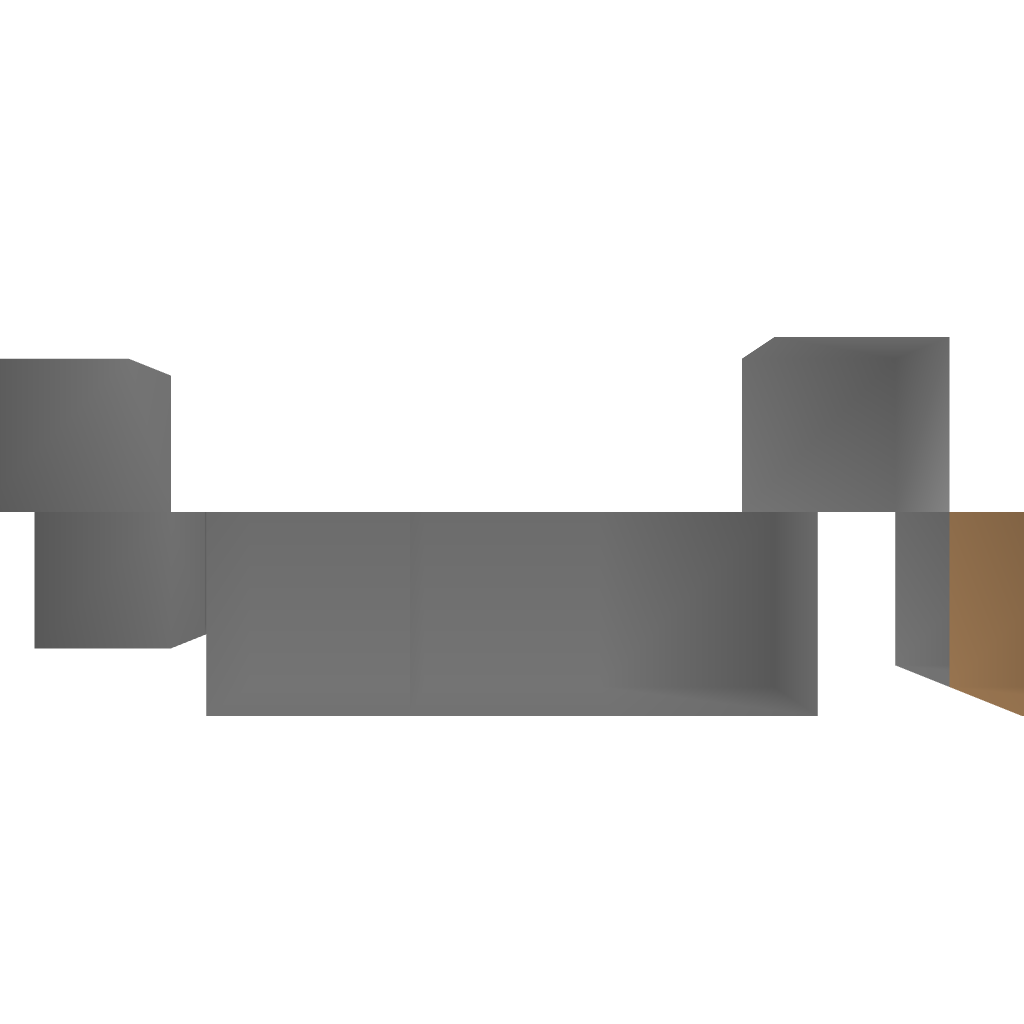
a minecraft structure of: No Night Device bad low quality